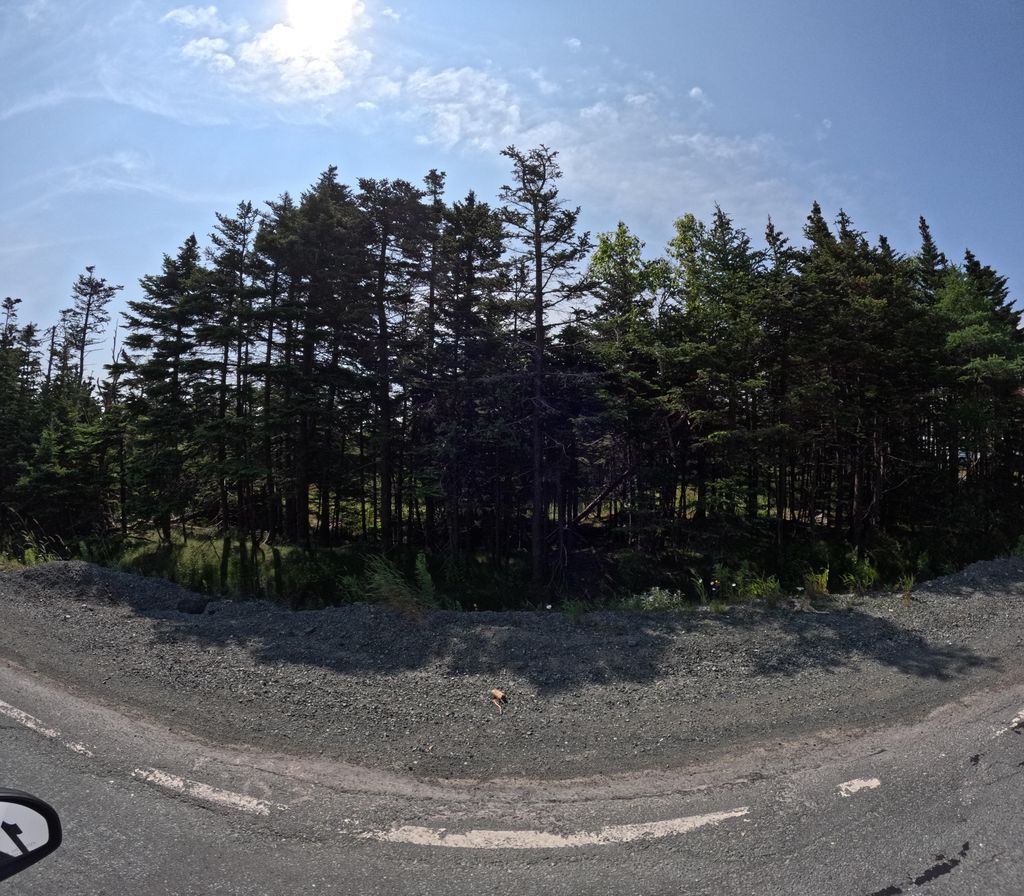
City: st_johns